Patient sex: F
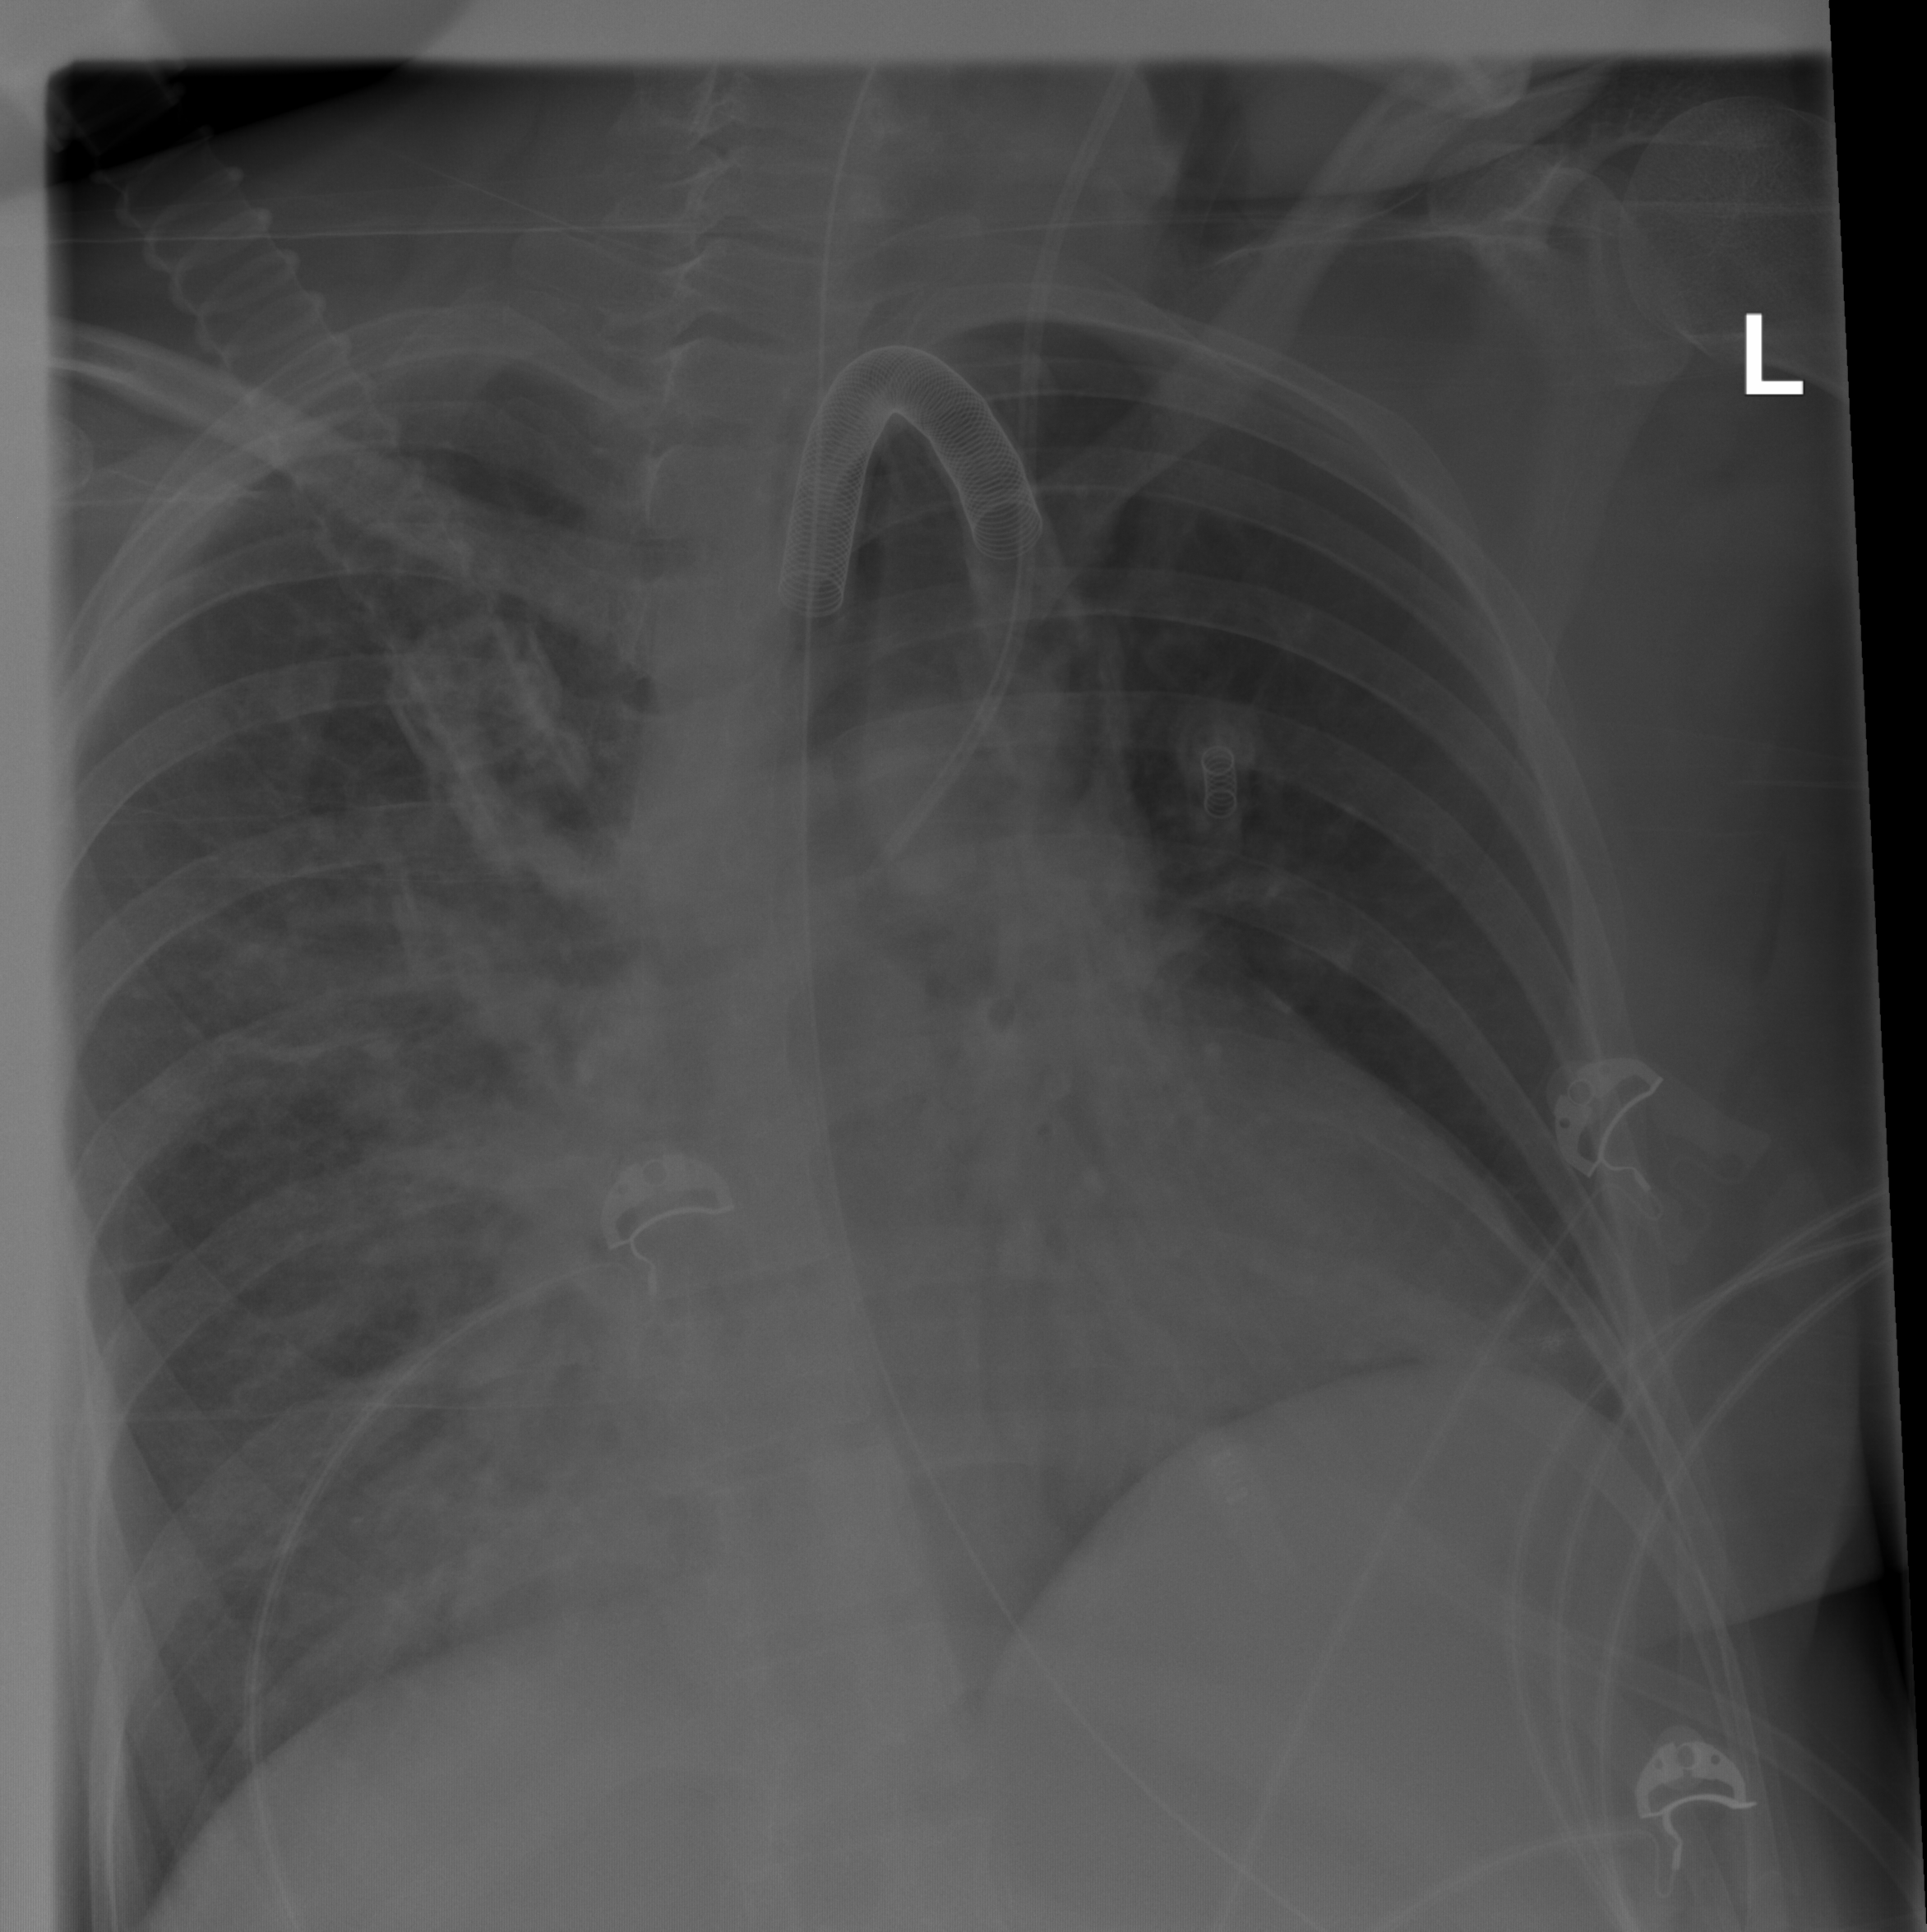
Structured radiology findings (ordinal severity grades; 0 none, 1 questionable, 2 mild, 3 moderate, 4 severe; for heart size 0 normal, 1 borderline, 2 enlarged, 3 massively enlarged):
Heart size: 2
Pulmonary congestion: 2
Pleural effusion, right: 0
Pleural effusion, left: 0
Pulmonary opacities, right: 2
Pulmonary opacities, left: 0
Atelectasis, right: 2
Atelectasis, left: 2